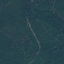
Label: Forest